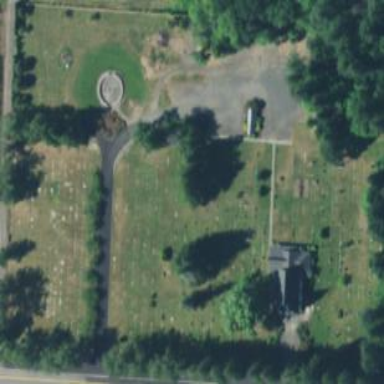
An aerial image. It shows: Grave yard.